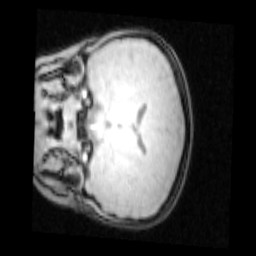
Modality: PDw
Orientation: coronal
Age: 9
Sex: female
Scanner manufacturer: siemens
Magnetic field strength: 3 T
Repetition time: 0.25 s
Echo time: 0.00103 s